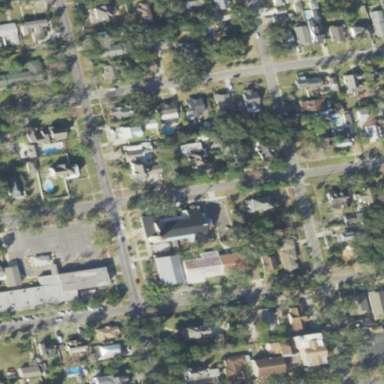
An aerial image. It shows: Single-family residential area.